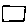
Label: square